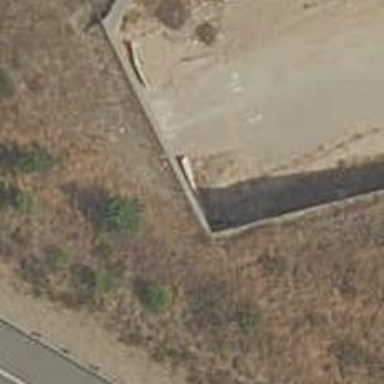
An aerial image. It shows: Secondary road with asphalt surface passing through tunnel.